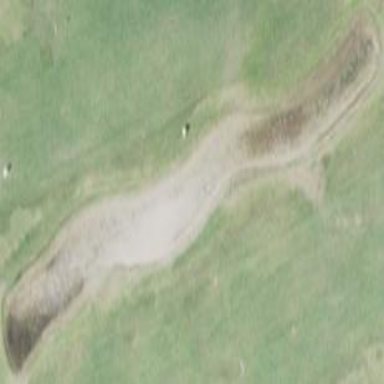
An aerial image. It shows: Golf bunker.